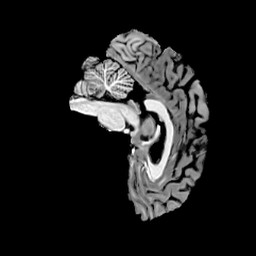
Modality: T1w
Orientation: sagittal
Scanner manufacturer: siemens
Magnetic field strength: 7 T